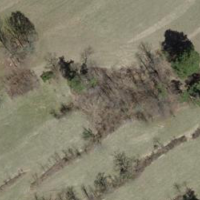
EUNIS habitat code: 52
Species observed at this site:
Orchis militaris
Anacamptis pyramidalis